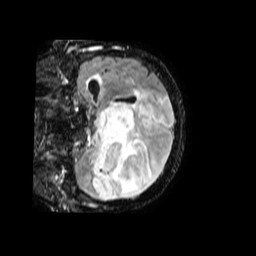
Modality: FLAIR
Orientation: coronal
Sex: female
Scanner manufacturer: philips
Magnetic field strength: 1.5 T
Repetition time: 4.8 s
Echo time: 0.3949 s